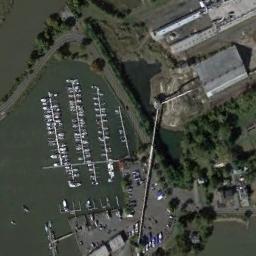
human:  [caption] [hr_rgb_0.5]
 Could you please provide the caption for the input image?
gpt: The harbor has lots of neatly docked boats and some trees and a parking lot are next to the harbor .

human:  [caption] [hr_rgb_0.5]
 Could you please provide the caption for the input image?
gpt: There were many cars parked on the harbor shore .

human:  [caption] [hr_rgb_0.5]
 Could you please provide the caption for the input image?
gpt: There is a parking lot next to the harbor with many ships and empty spaces on the sea .

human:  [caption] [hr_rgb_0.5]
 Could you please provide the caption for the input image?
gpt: There are many trees near the harbor .

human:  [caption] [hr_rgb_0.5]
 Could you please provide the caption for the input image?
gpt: There are some green trees beside the harbor with many boats .